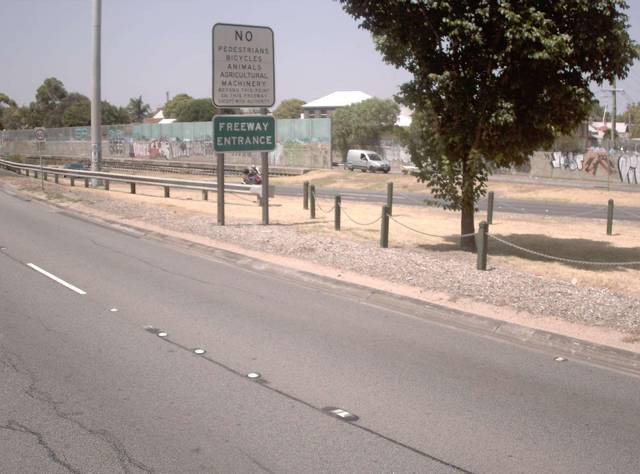
Region: Australia
Coordinates: -37.794, 144.991